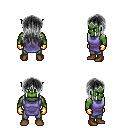
a pixel art fantasy rpg character, male body template, orc, green skin, chain tabard jacket, teal pants, gray unkempt hairstyle, gold gloves, brown shoes, four views (front, back, left, right), 2x2 character sprite sheet, small pixel art, hard edges, no anti-aliasing